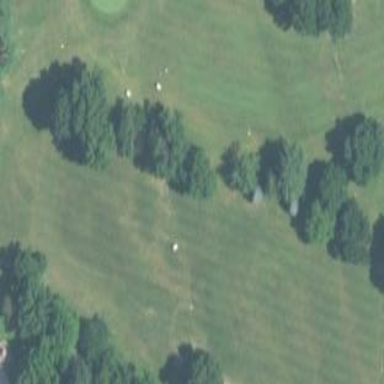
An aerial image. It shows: Golf fairway surrounded by grass.